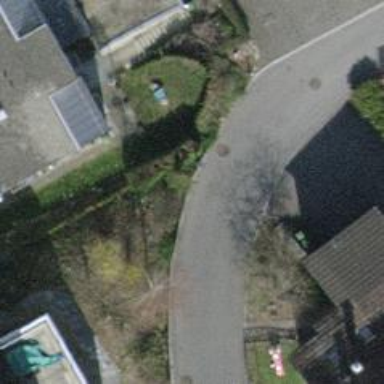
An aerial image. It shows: Residential road with asphalt surface and no sidewalk.